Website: bh-photo
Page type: review-order
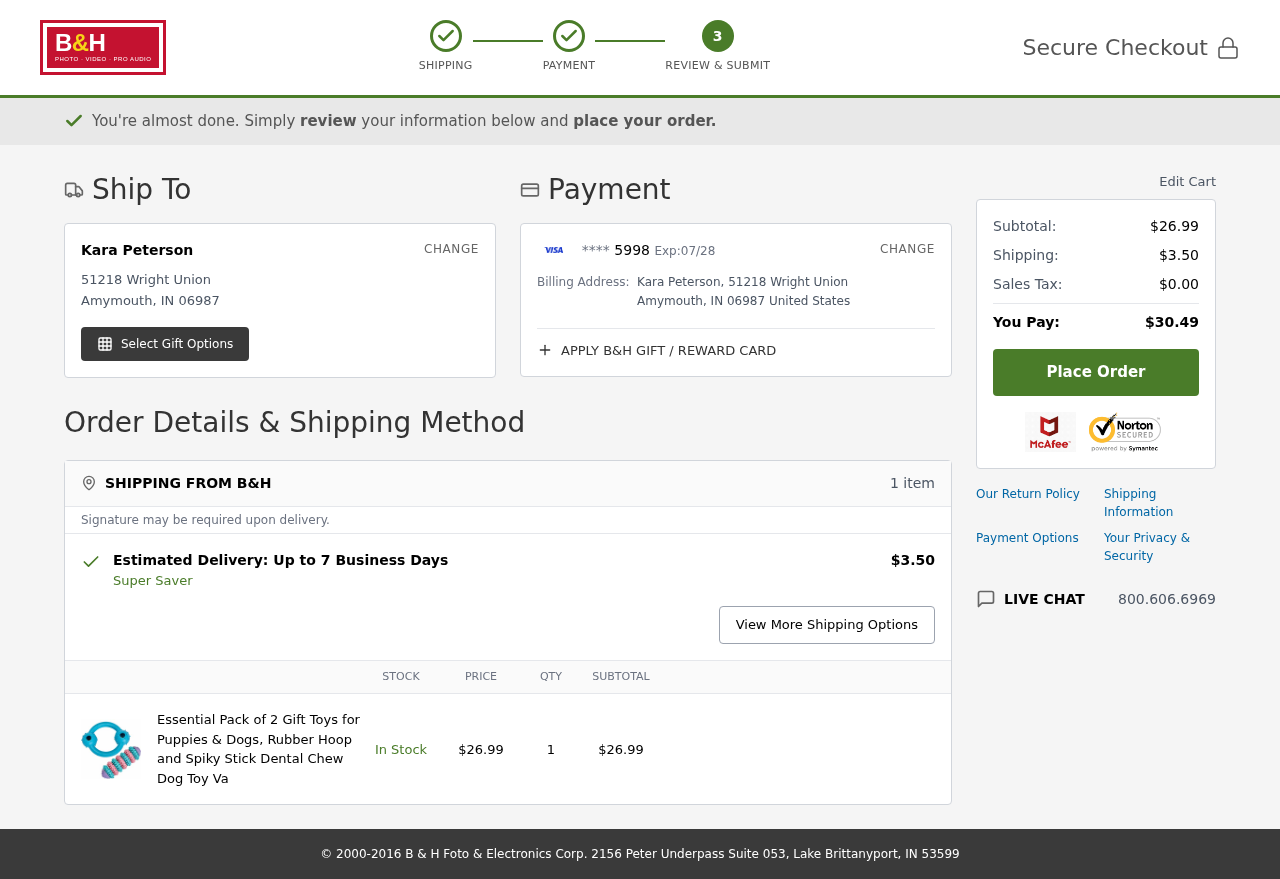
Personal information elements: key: PII_CARD_EXPIRY
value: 07/28
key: PII_CARD_LAST4
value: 5998
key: PII_CITY
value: Amymouth
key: PII_COUNTRY
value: United States
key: PII_FULLNAME
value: Kara Peterson
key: PII_POSTCODE
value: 06987
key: PII_STATE_ABBR
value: IN
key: PII_STREET
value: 51218 Wright Union
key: PII_FULLNAME2
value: Kara Peterson
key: PII_STREET2
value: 51218 Wright Union
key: PII_CITY2
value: Amymouth
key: PII_STATE_ABBR2
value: IN
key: PII_POSTCODE2
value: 06987
Product elements: key: PRODUCT1_NAME
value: Essential Pack of 2 Gift Toys for Puppies & Dogs, Rubber Hoop and Spiky Stick Dental Chew Dog Toy Va
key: PRODUCT1_PRICE
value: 26.99
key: PRODUCT1_QUANTITY
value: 1
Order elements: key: ORDER_NUM_ITEMS
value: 1 item
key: ORDER_SHIPPING_COST
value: $3.50
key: ORDER_SUBTOTAL
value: $26.99
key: ORDER_SUBTOTAL2
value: $26.99
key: ORDER_SHIPPING_COST2
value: $3.50
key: ORDER_TAX
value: $0.00
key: ORDER_TOTAL
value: $30.49